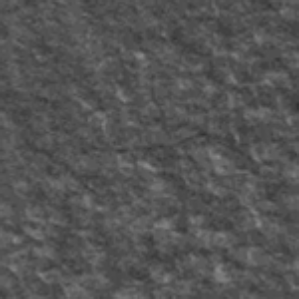
Label: frost